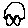
Label: car